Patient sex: M
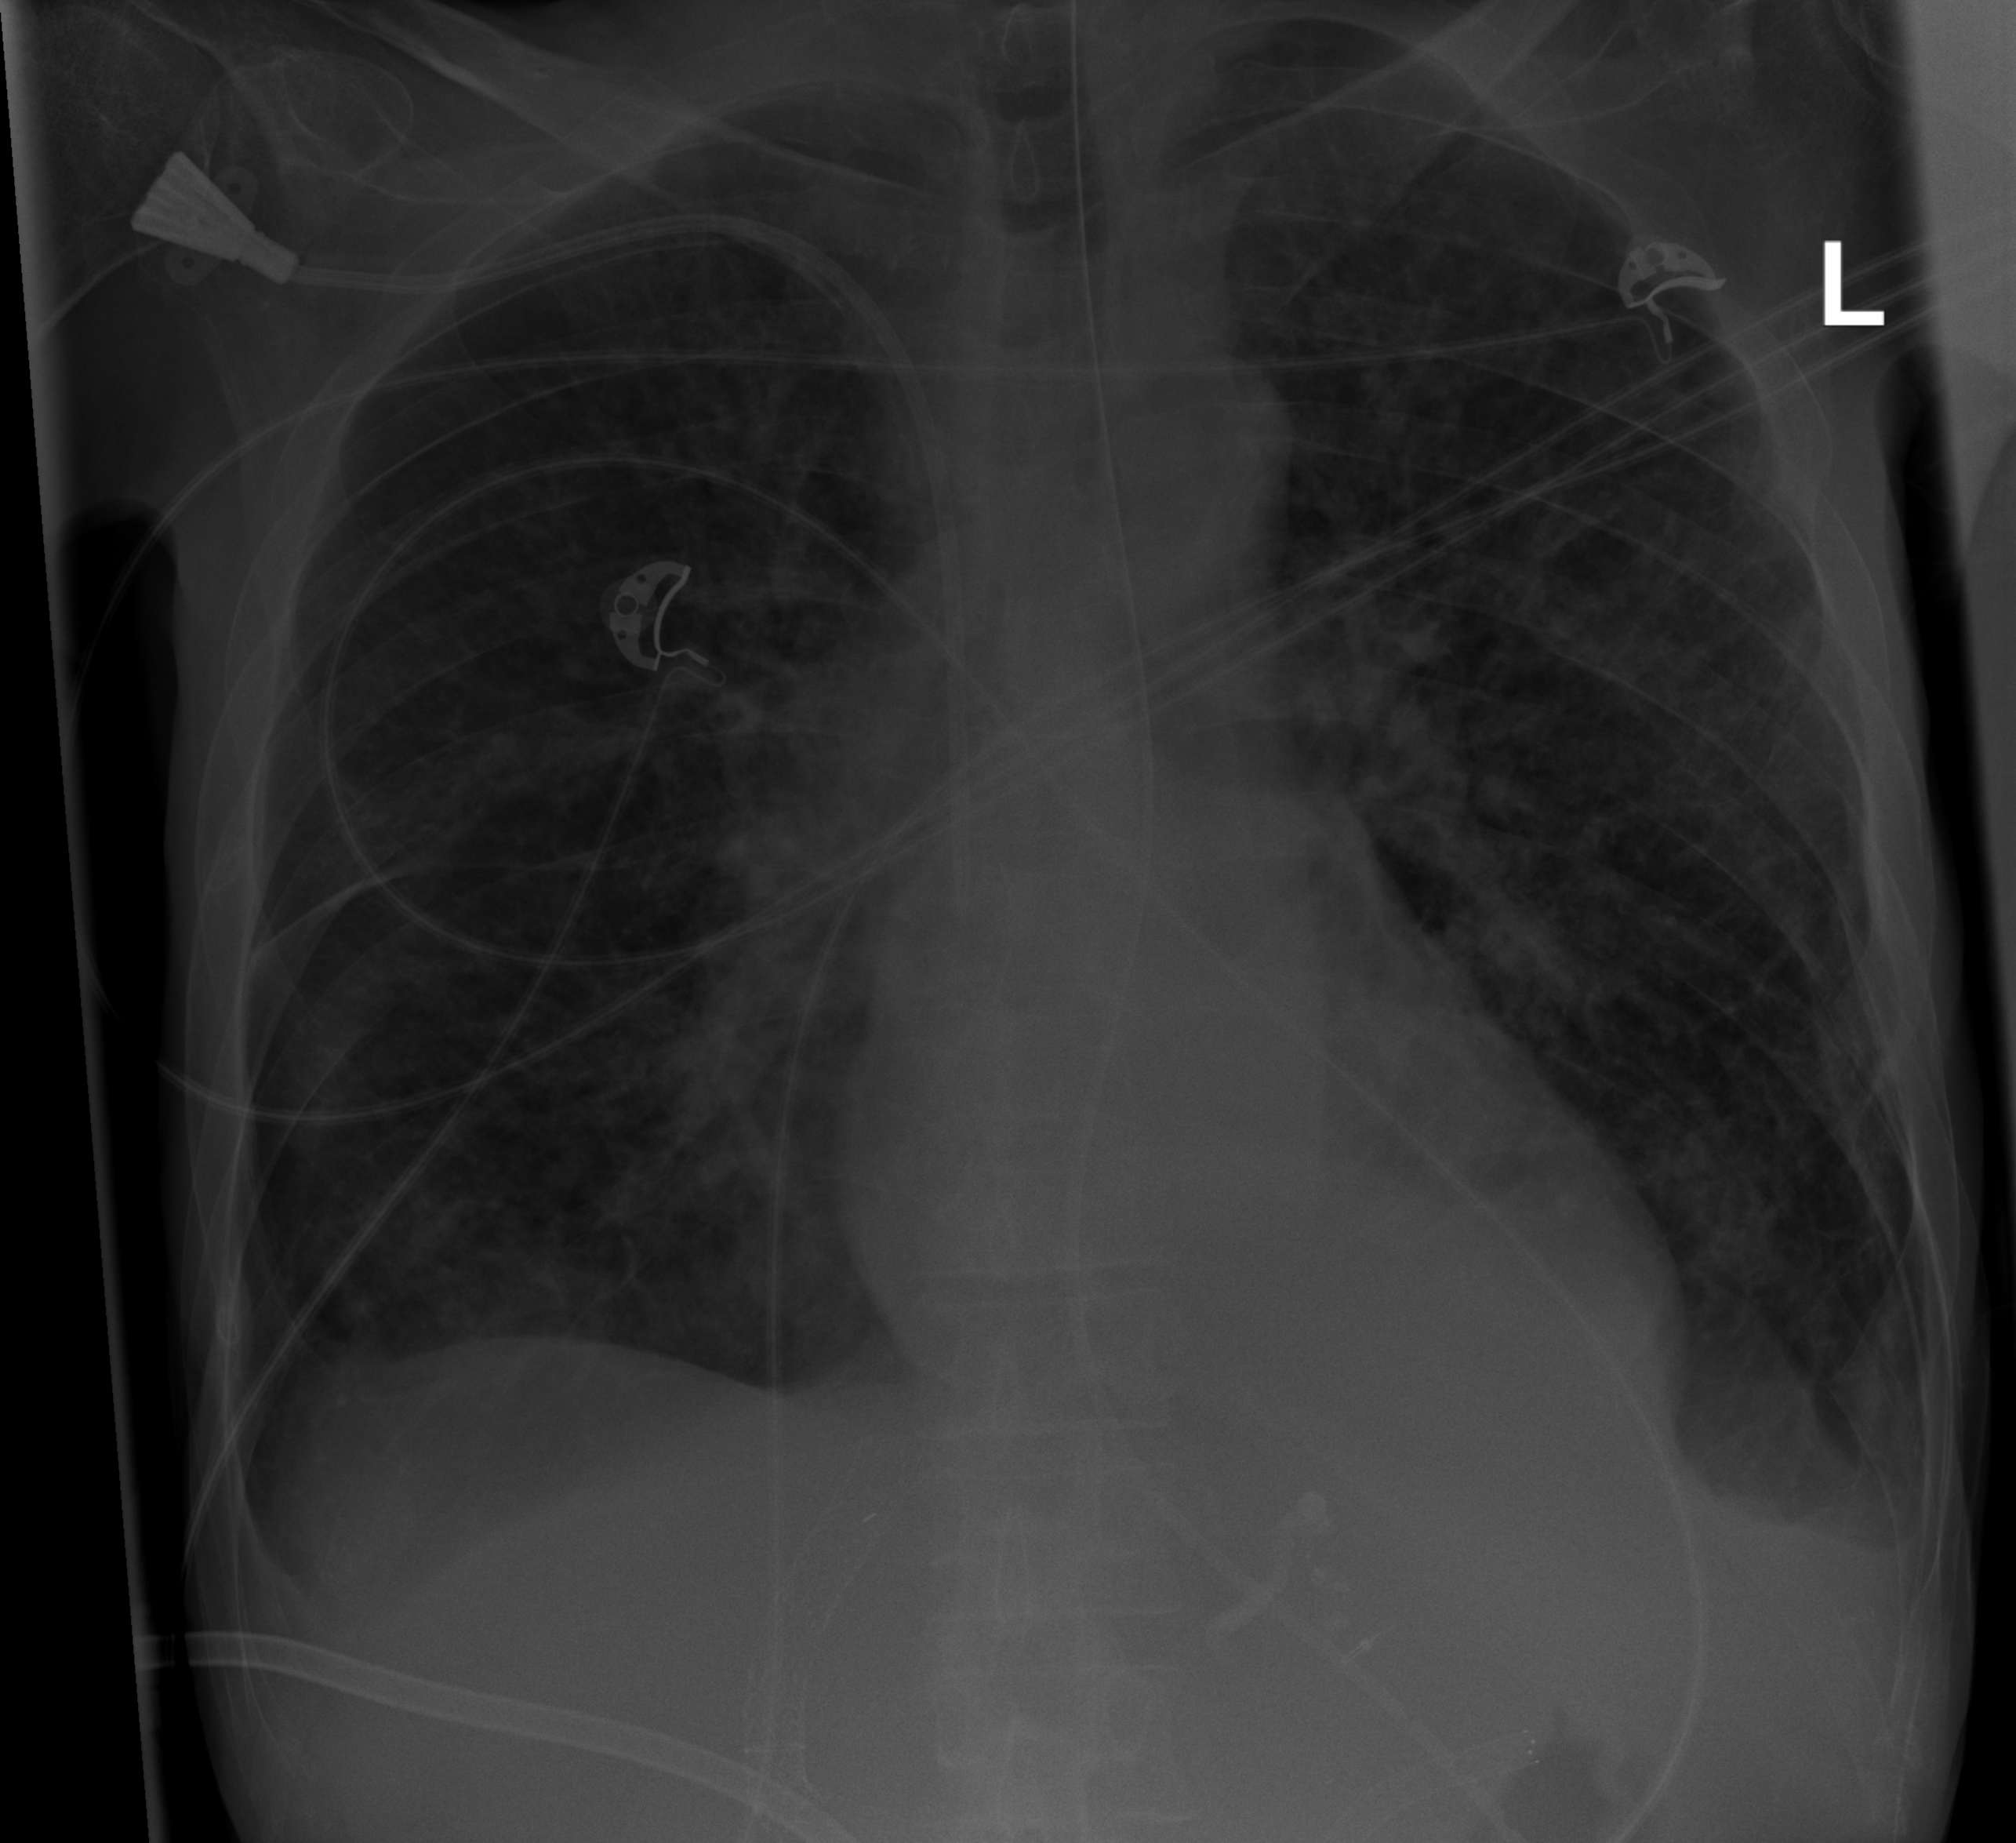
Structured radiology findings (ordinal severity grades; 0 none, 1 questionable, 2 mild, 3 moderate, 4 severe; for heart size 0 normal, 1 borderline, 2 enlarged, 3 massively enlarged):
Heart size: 0
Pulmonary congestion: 2
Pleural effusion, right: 2
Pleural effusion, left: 2
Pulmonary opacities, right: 2
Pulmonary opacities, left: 2
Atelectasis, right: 2
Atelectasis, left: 2